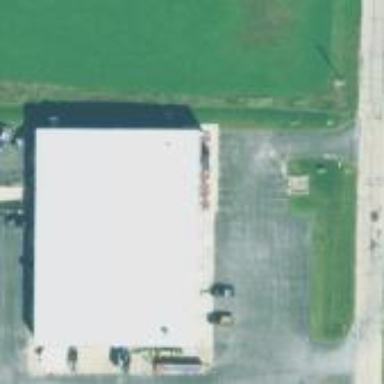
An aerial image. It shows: Commercial building.